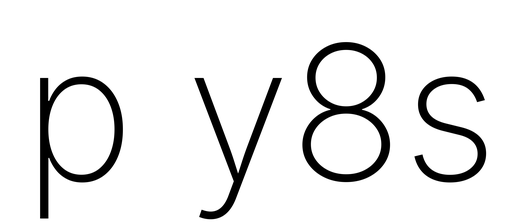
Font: Inter_ExtraLight